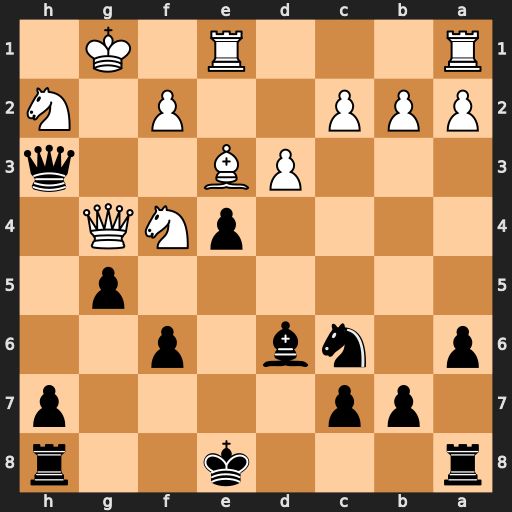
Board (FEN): r3k2r/1pp4p/p1nb1p2/6p1/4pNQ1/3PB2q/PPP2P1N/R3R1K1
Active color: b
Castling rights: kq
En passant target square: -
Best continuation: Qxg4+ Nxg4 gxf4